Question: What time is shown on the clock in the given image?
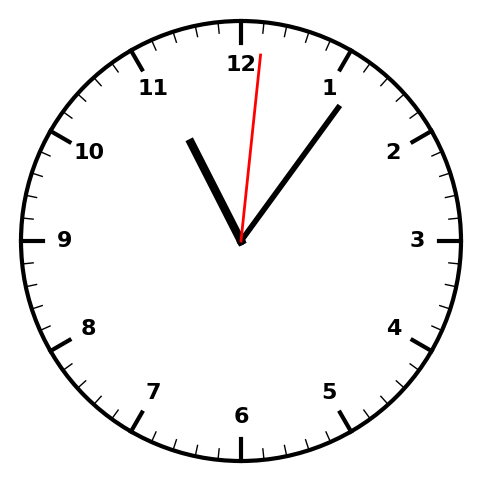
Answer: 11:06:01